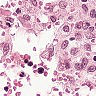
Metastatic tissue present: no